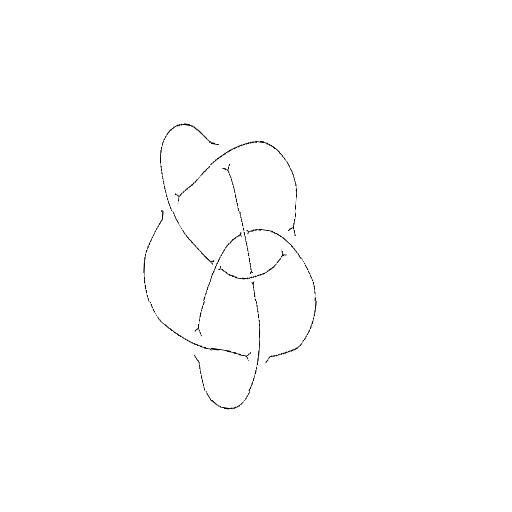
Crossing number: 8